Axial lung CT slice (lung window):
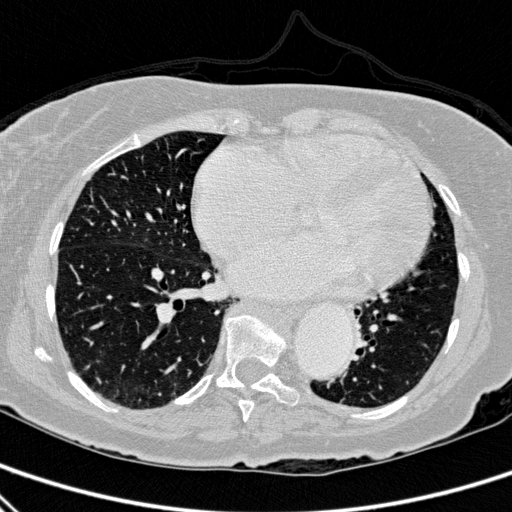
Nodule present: no